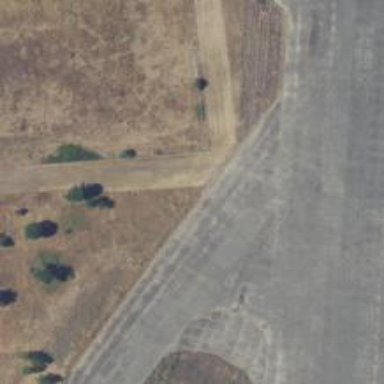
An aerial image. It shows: View of taxiway at the airport.